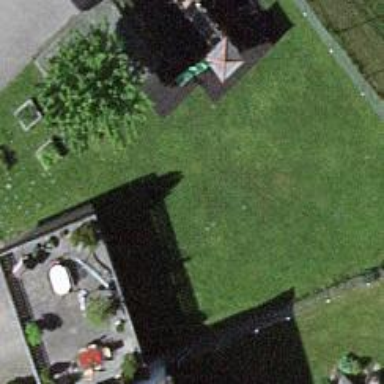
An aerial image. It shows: Playground area for leisure activities on the land.